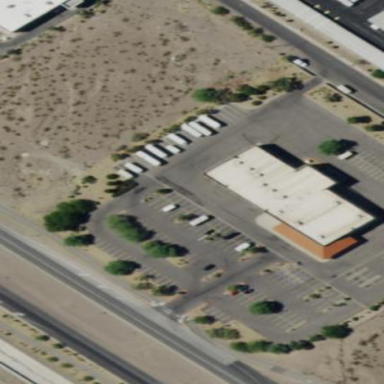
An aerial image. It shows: Outdoor shop within building.